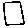
Label: square